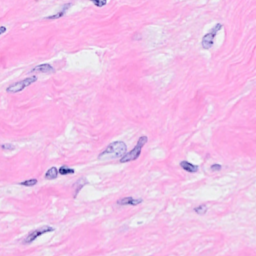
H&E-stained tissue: Breast